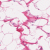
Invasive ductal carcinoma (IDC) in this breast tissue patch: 0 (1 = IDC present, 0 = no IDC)